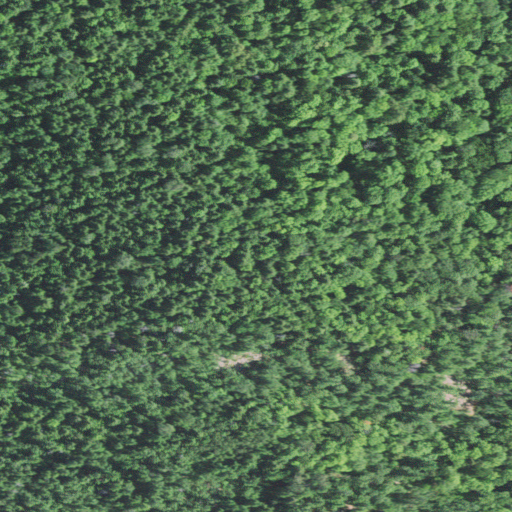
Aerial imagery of cape in Michigan named Turner Point containing mixed forest, evergreen forest, and deciduous forest